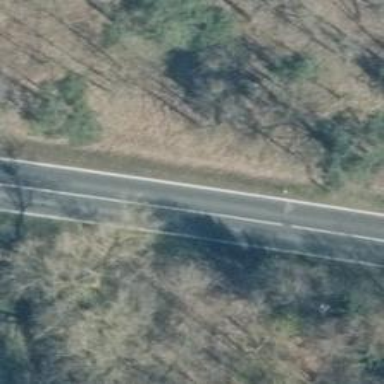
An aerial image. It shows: Primary road with asphalt surface.